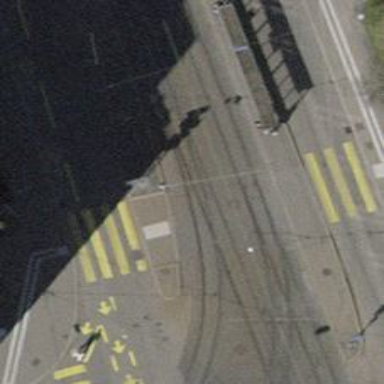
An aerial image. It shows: Kerb barrier.